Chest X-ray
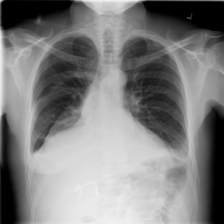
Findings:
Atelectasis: negative
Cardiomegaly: negative
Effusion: negative
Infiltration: negative
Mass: negative
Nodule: negative
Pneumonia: negative
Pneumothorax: negative
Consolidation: negative
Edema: negative
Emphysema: negative
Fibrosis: negative
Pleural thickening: negative
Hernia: negative